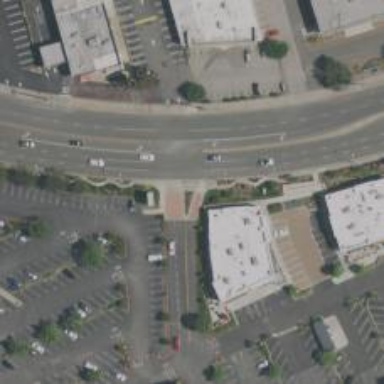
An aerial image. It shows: Solid stop line on the road.